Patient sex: F
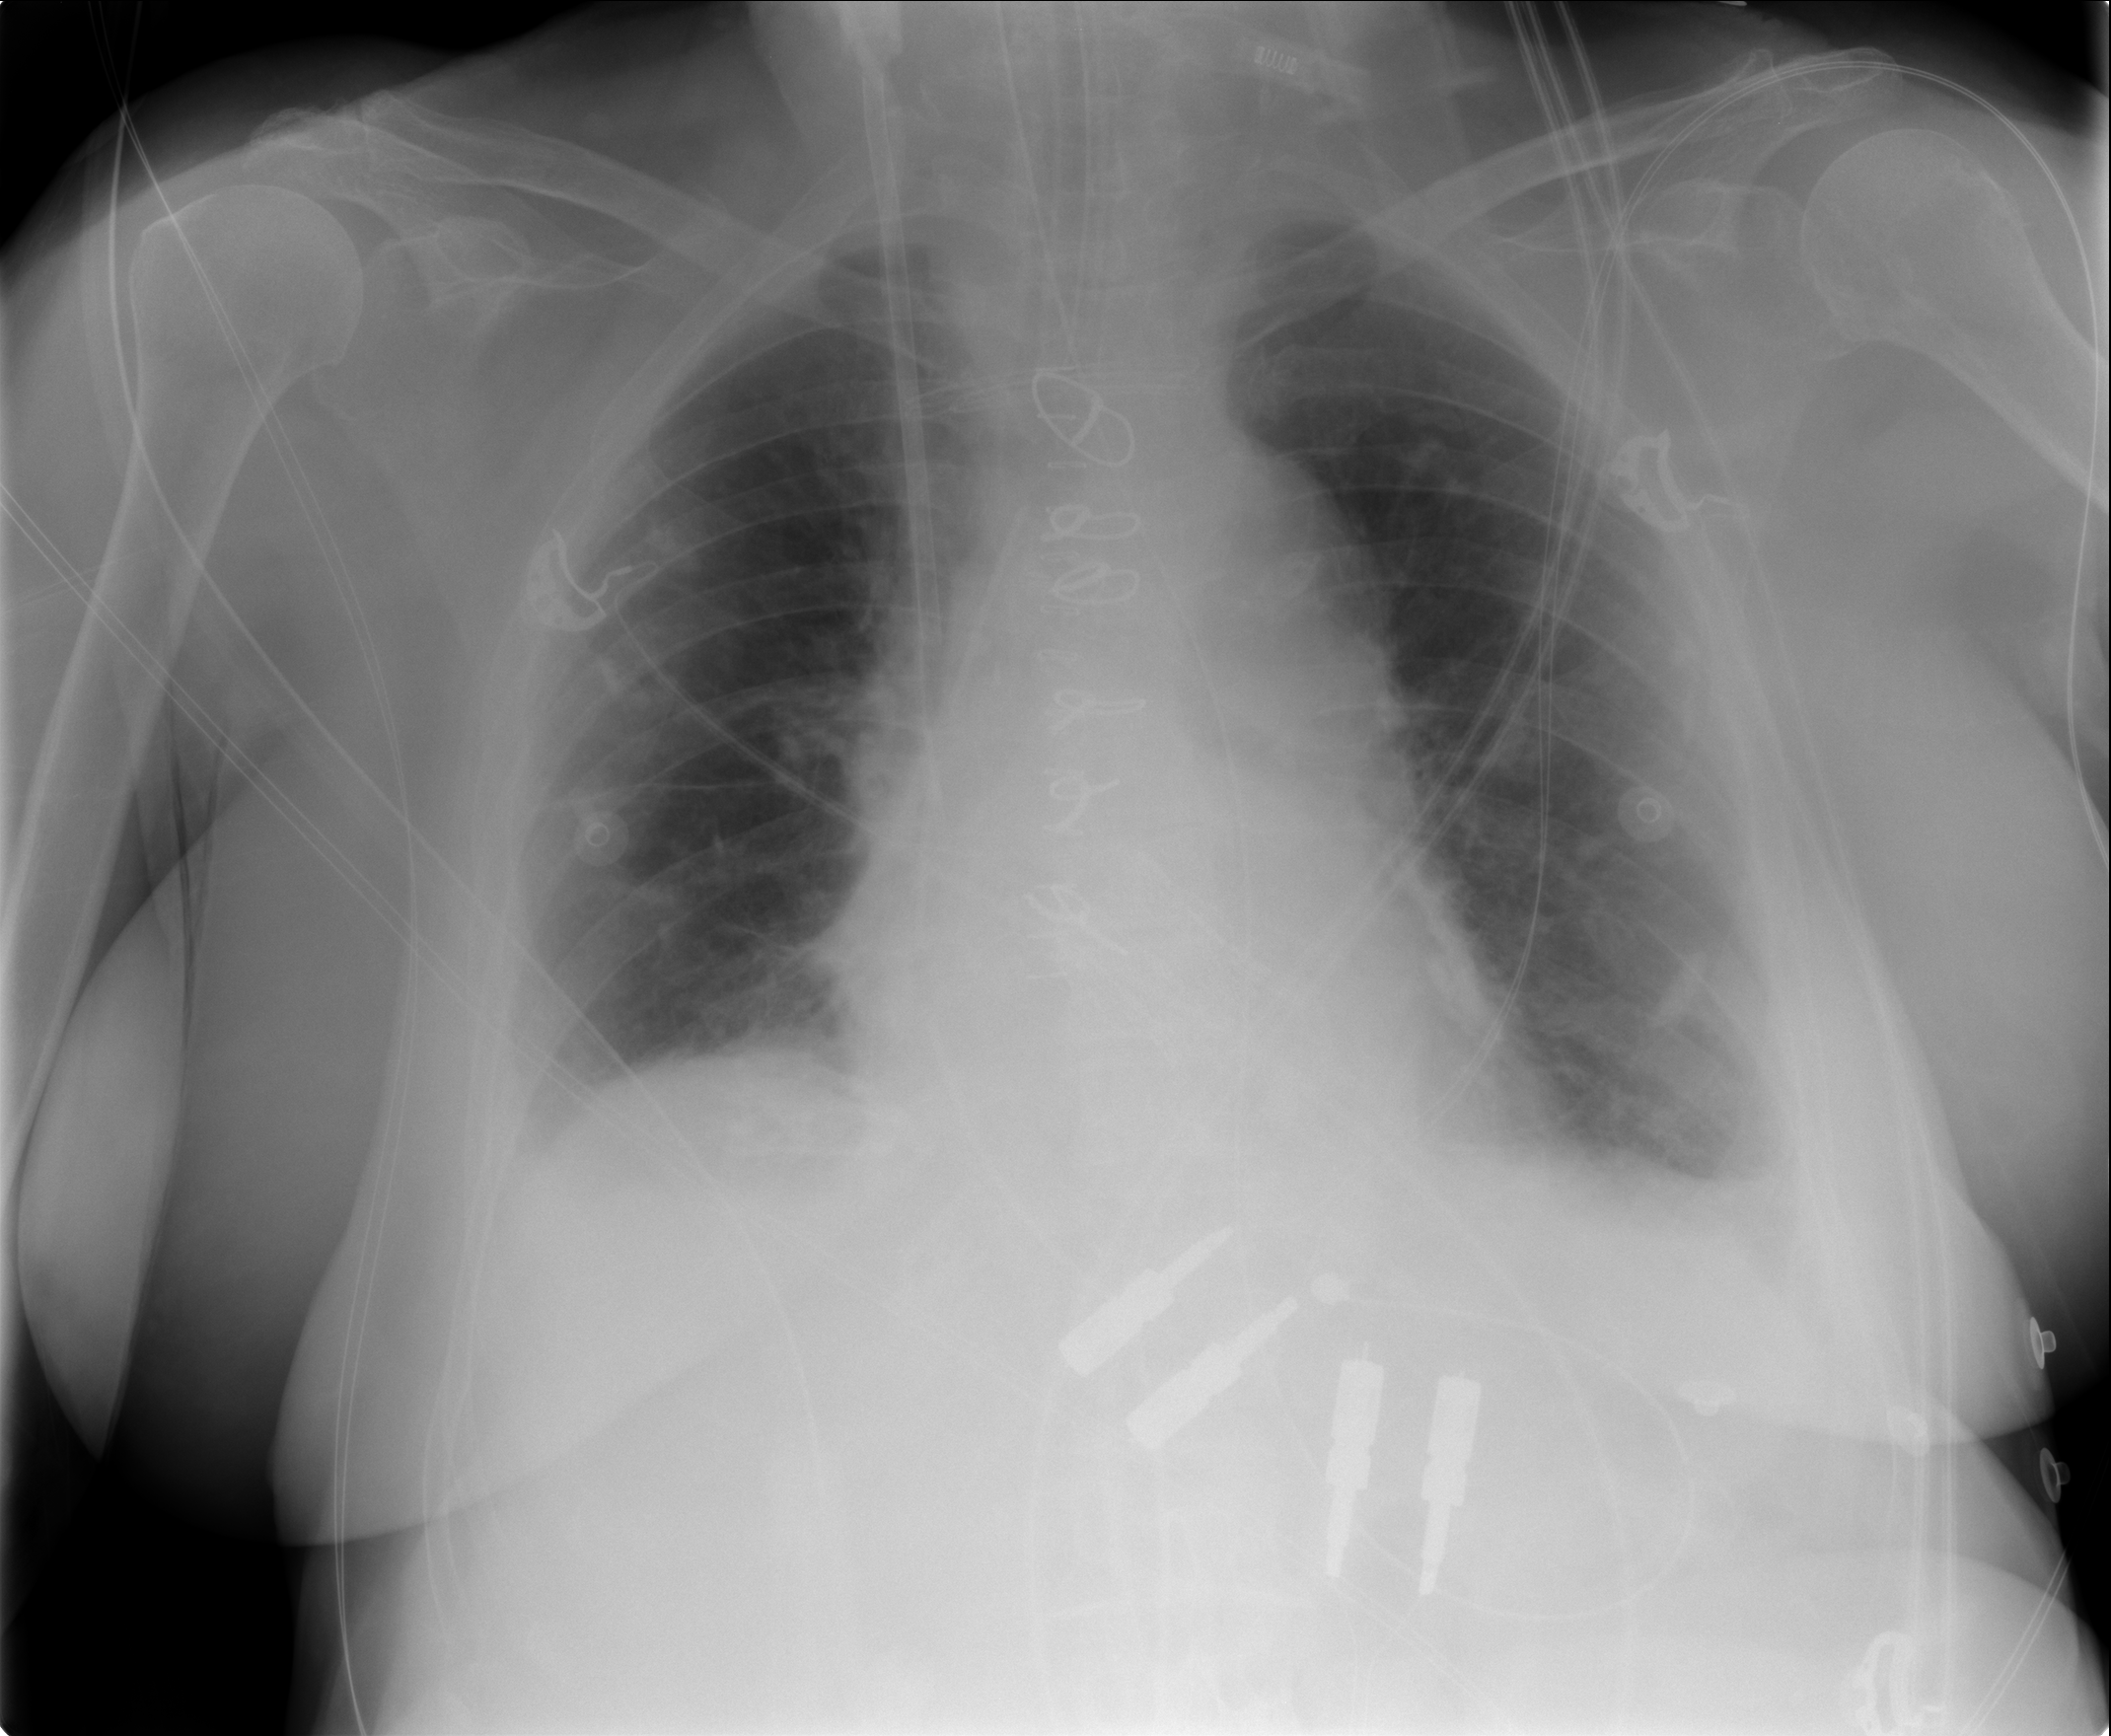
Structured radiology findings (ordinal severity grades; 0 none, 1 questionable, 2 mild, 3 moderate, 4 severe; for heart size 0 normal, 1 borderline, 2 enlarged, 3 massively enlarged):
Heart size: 0
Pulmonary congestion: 0
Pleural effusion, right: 2
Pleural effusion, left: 2
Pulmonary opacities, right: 0
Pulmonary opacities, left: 0
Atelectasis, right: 0
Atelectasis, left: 0